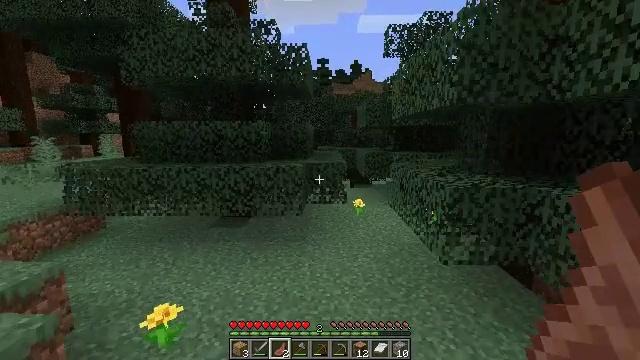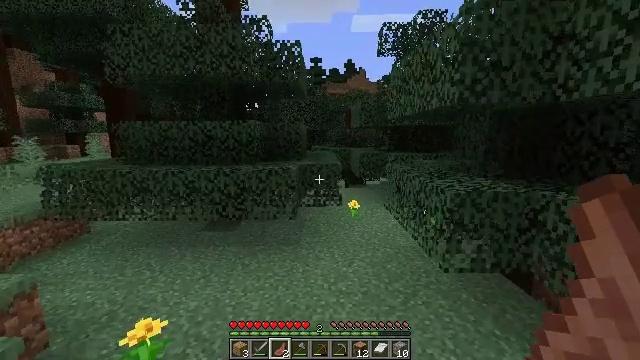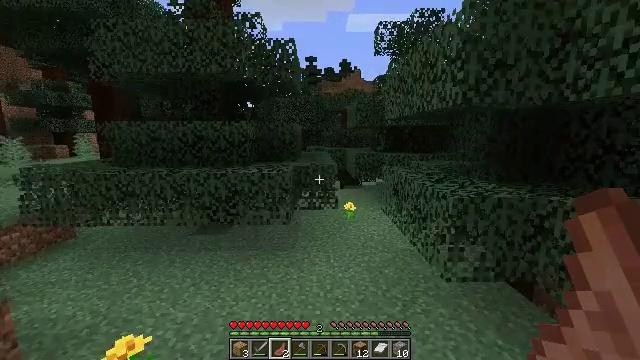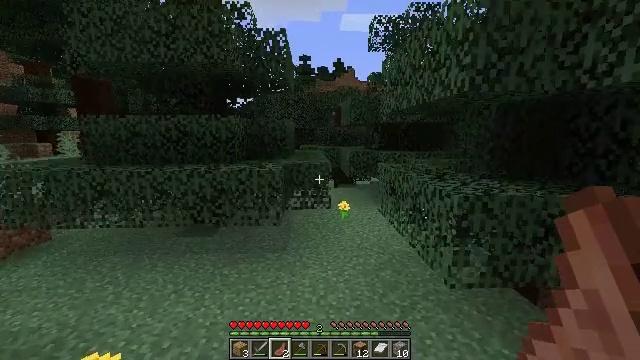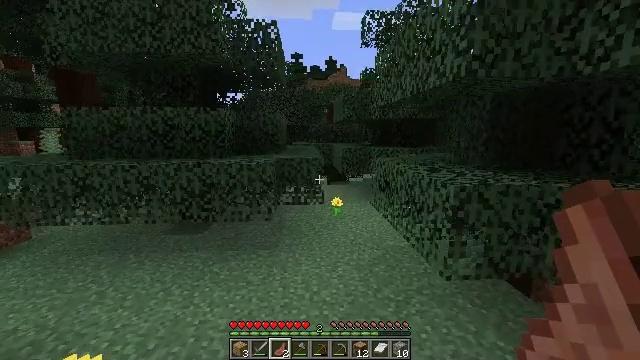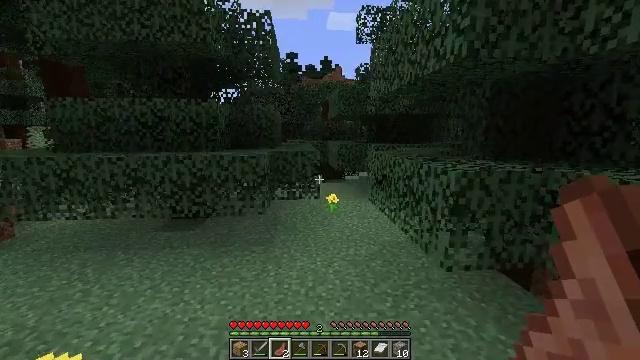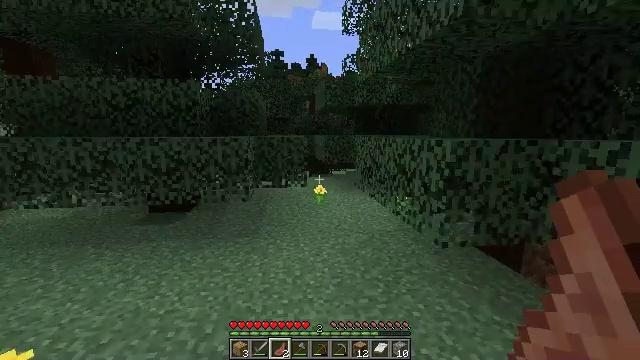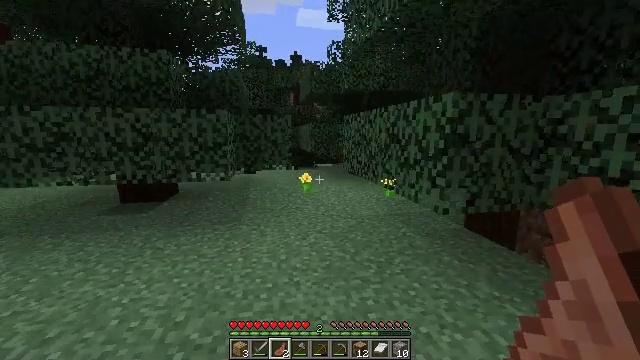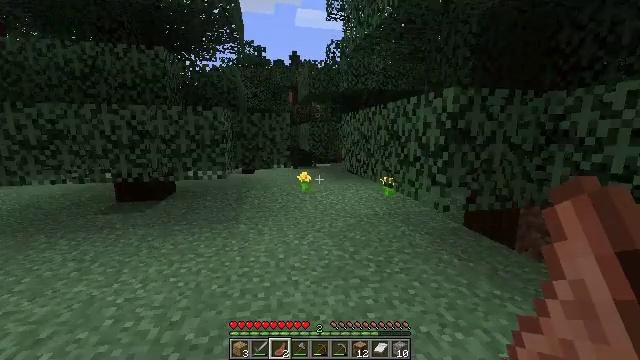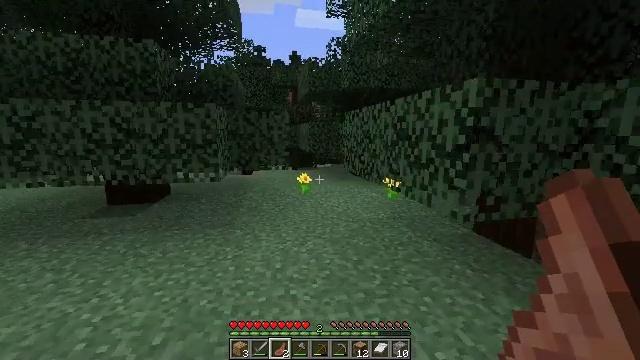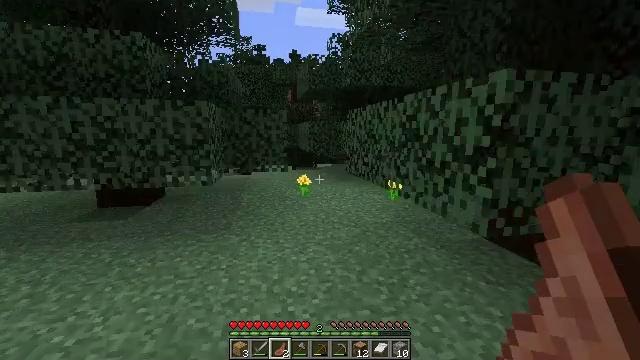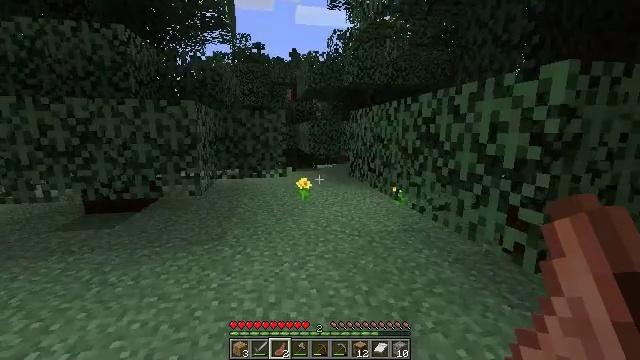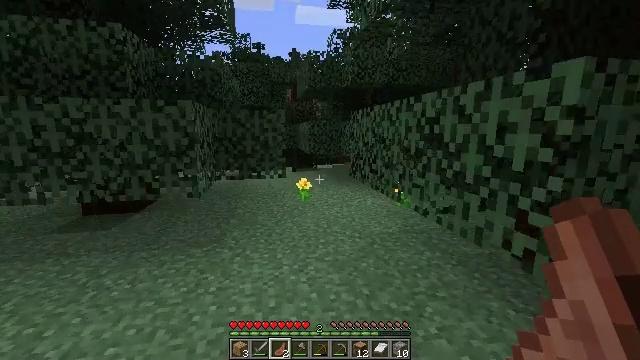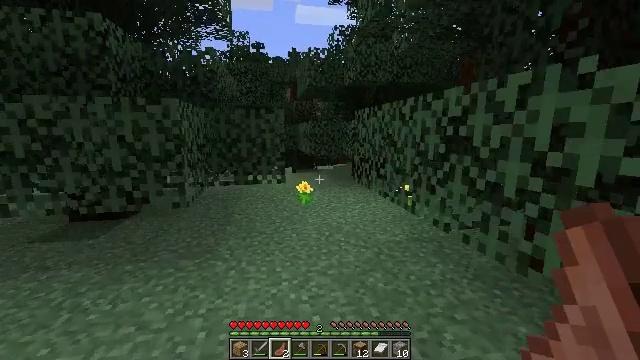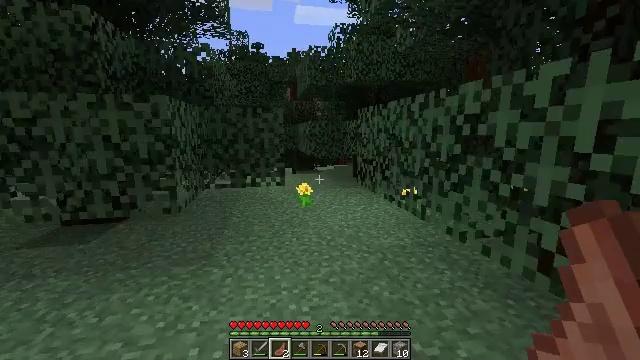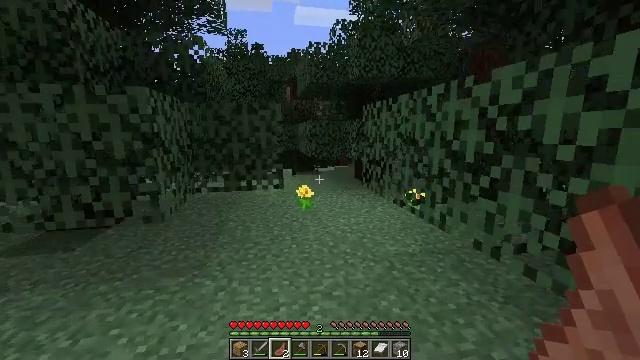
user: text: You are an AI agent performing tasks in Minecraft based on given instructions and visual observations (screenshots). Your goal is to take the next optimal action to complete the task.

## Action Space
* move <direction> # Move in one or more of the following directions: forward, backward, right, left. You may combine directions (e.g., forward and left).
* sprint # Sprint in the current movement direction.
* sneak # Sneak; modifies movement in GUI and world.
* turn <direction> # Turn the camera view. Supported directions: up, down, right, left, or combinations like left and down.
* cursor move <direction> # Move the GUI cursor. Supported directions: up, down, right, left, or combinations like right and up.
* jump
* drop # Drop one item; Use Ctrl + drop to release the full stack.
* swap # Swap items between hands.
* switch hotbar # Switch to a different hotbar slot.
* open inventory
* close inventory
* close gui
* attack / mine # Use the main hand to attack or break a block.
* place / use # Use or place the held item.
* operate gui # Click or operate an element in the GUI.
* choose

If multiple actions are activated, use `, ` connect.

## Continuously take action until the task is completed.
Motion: motion action
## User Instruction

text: Harvest a pumpkin from the field.
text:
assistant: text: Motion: move forward, turn right
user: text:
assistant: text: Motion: move forward, turn right
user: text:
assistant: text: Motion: move forward, turn right
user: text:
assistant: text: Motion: move forward, turn right
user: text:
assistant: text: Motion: move forward, turn right
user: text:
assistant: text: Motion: move forward, turn right
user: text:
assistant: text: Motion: move forward, turn right
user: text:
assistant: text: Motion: move forward
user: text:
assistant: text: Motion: move forward
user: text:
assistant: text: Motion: move forward
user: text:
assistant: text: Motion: move forward
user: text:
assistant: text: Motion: move forward
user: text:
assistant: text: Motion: move forward
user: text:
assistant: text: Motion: move forward
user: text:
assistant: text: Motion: move forward
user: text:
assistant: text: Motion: move forward
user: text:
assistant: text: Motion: move forward
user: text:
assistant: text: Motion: move forward
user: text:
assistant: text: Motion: move forward
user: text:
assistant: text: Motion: move forward
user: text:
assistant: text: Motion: move forward
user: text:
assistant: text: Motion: move forward
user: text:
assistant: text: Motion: move forward
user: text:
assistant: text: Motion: move forward
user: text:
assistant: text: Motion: move forward
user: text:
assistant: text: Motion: move forward
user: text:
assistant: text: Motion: move forward
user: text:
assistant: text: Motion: move forward, sprint
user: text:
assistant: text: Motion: move forward, sprint
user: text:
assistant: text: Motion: move forward, sprint